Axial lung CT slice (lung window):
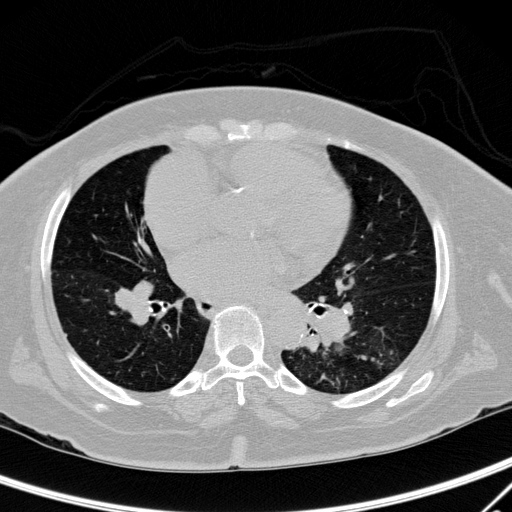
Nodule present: no